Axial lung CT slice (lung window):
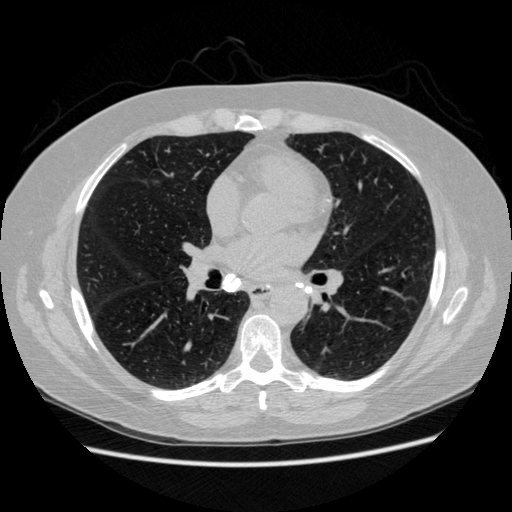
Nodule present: no